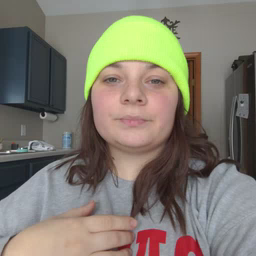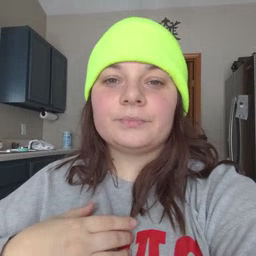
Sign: lips